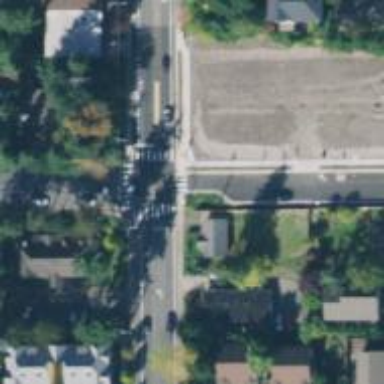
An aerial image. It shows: Asphalt footway with zebra crossing.